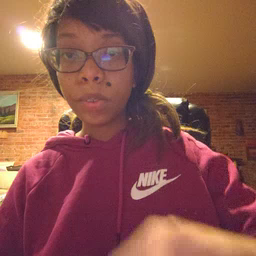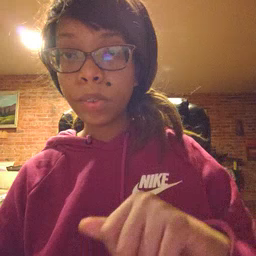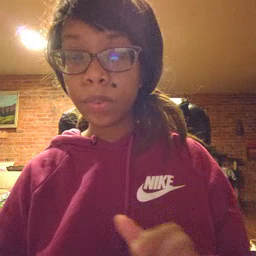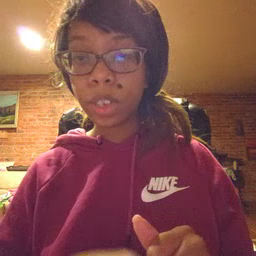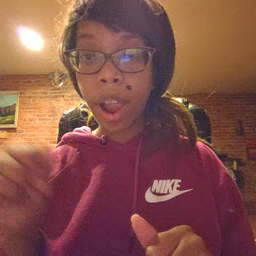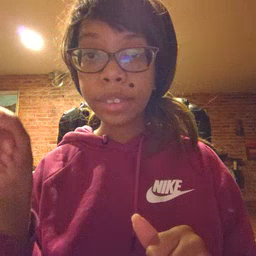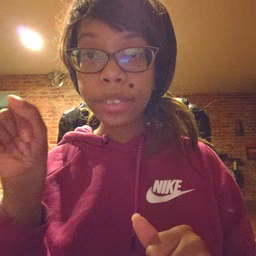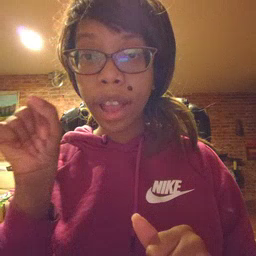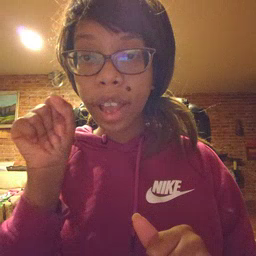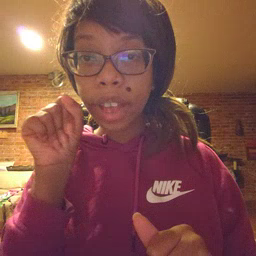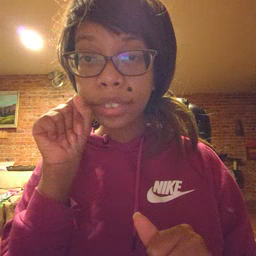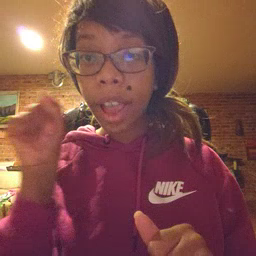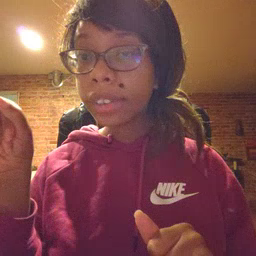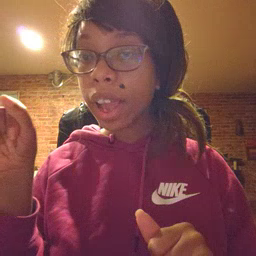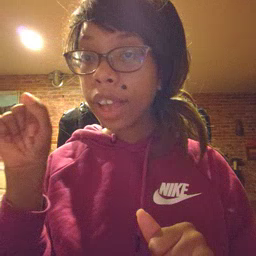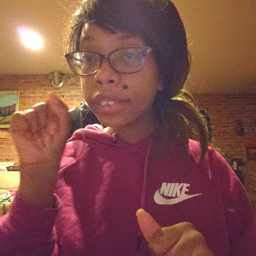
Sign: carrot